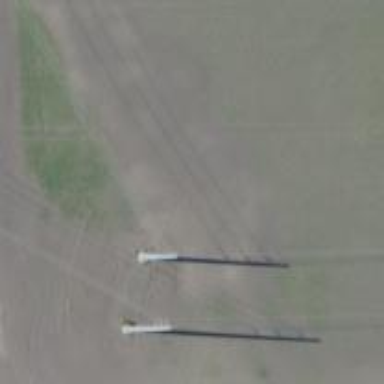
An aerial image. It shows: Power tower.